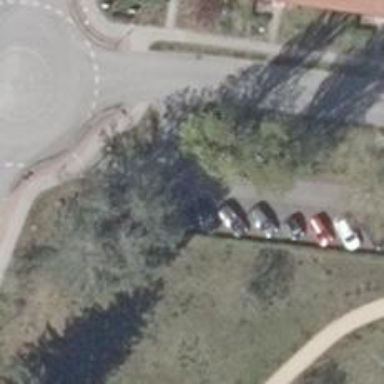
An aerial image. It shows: Road serving as parking aisle.